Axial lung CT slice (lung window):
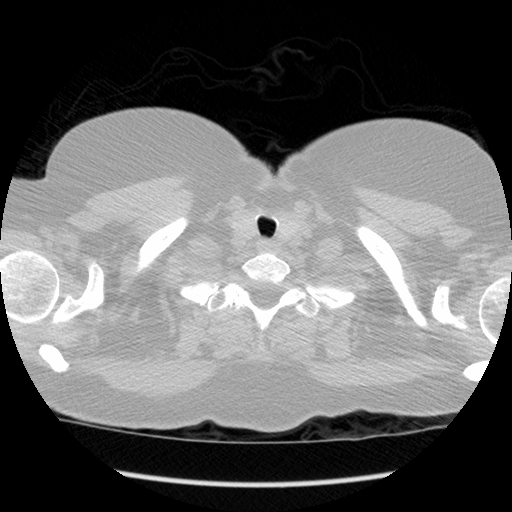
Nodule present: no